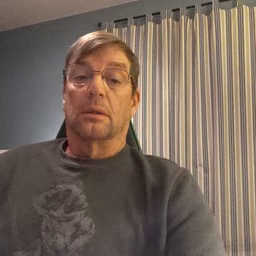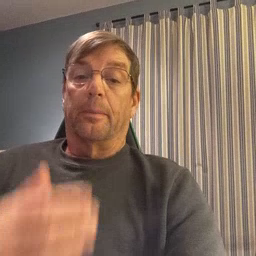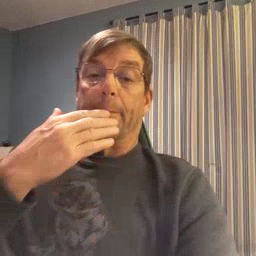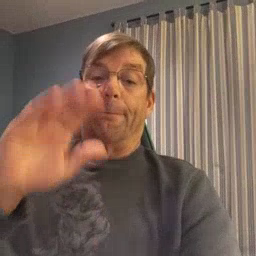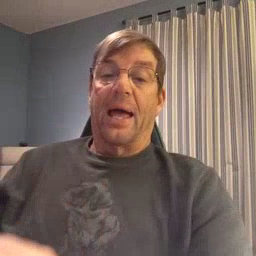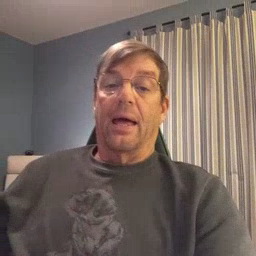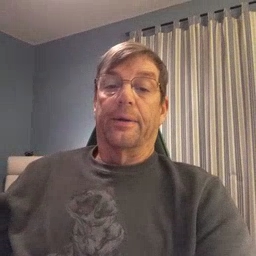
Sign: bad